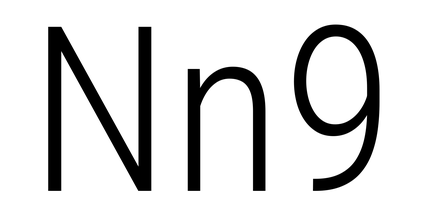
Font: Roboto_Condensed_Light